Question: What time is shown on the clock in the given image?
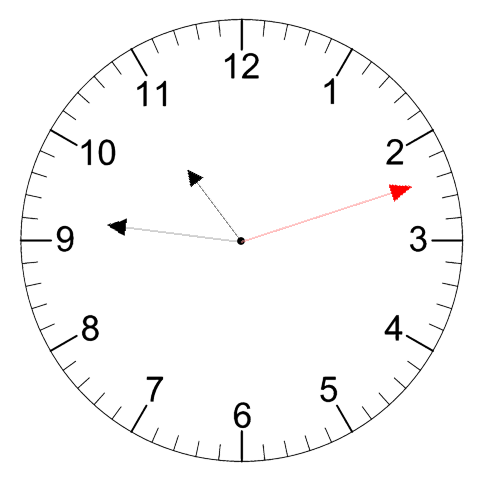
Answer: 10:46:12